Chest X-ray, AP view. Patient: 39 years old, sex M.
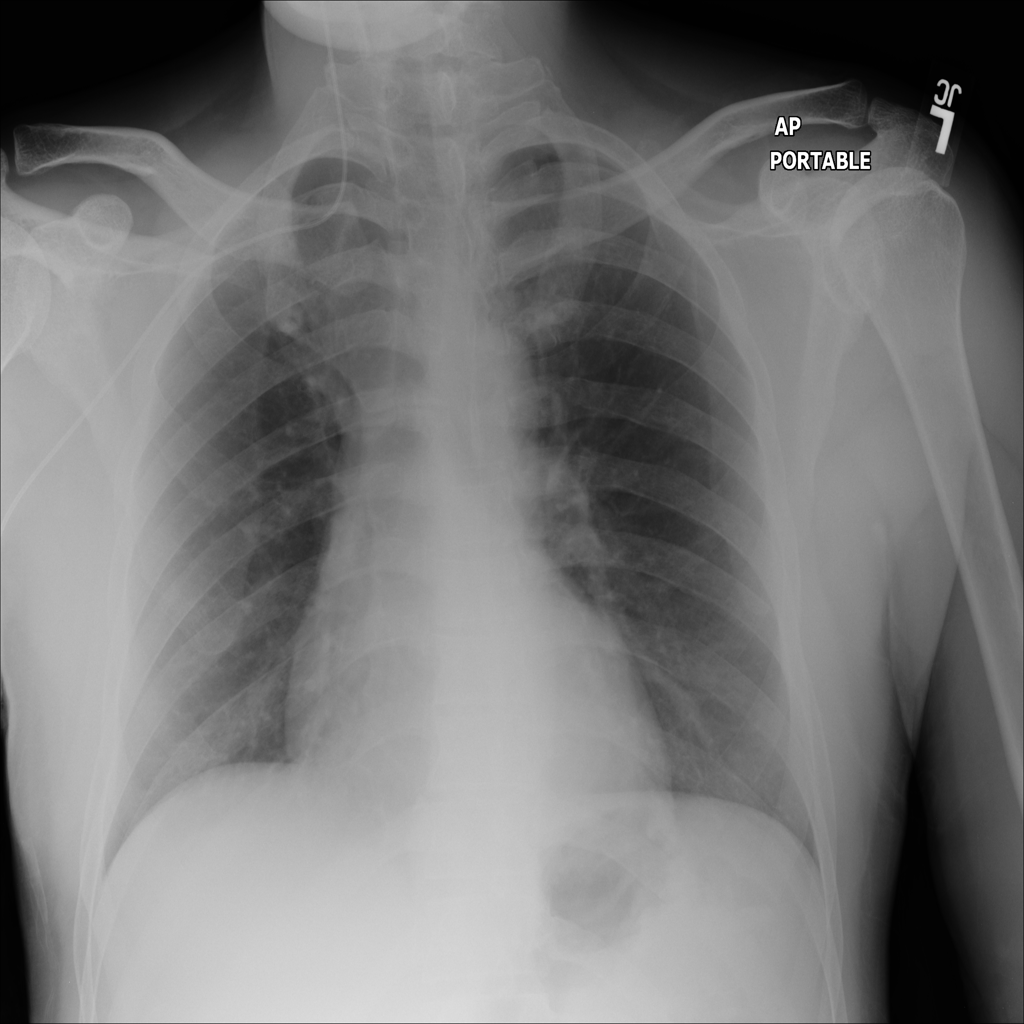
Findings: No Finding